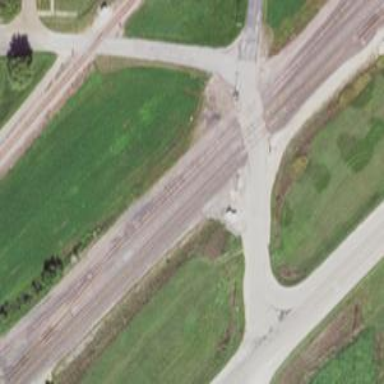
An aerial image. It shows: Railway track.